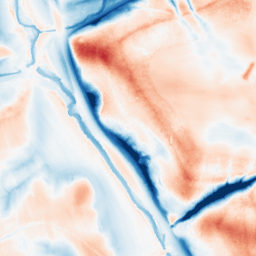
Category: edge_preserving
Decomposition family: guided
Decomposition parameters: radius: 16
eps: 0.1
Upsampling method: sinc_hamming
Upsampling parameters: scale: 4
kernel_size: 16
Upsampling scale: 4